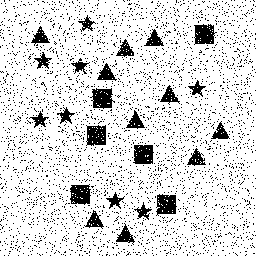
Squares: 6
Triangles: 10
Stars: 8
Total shapes: 24